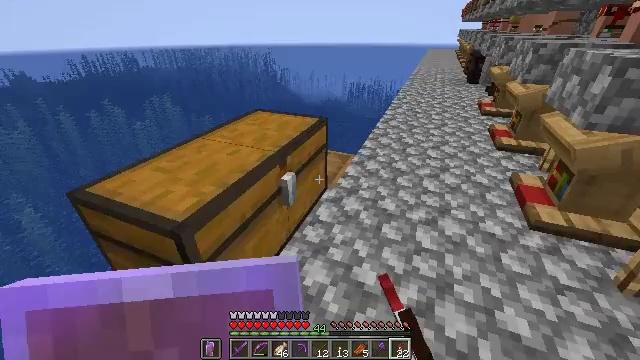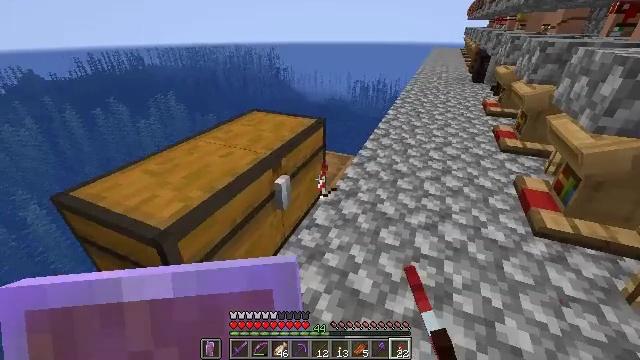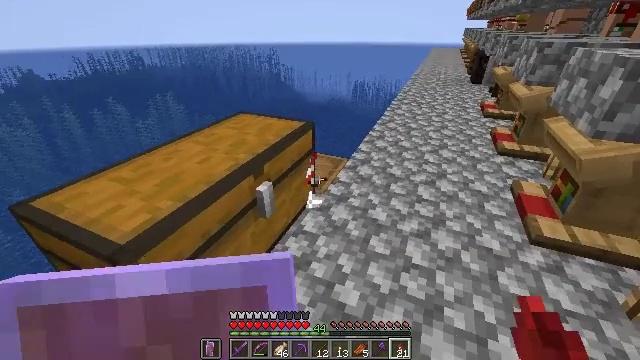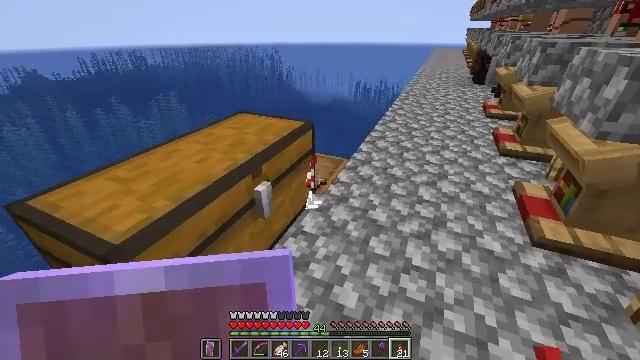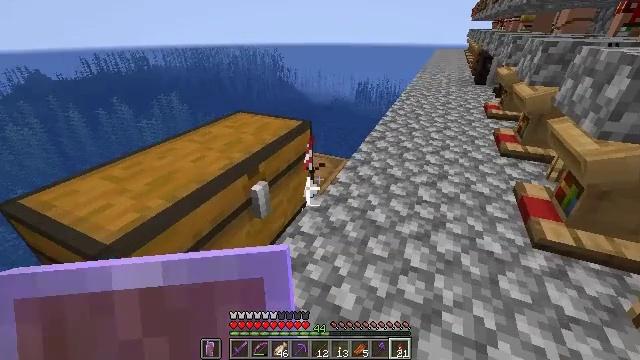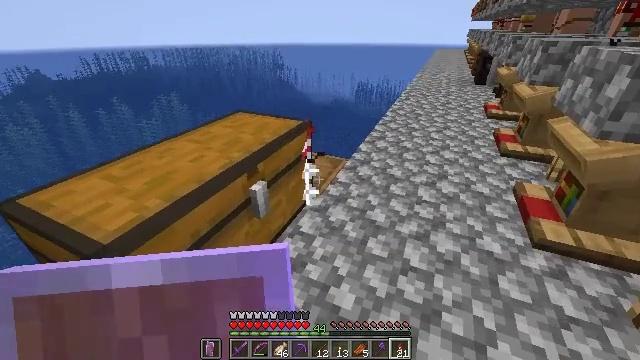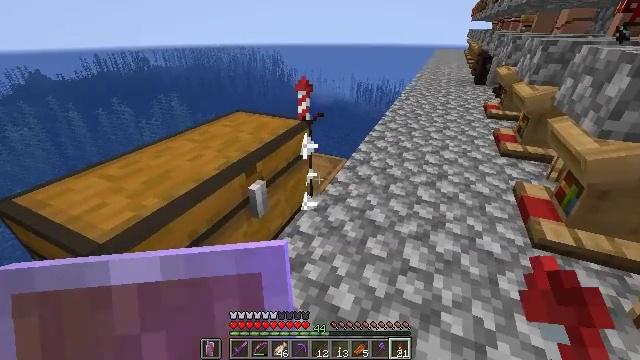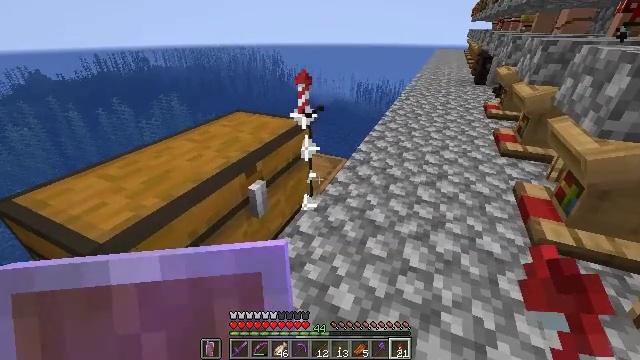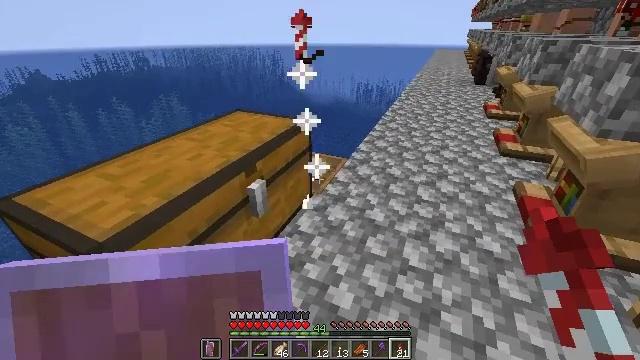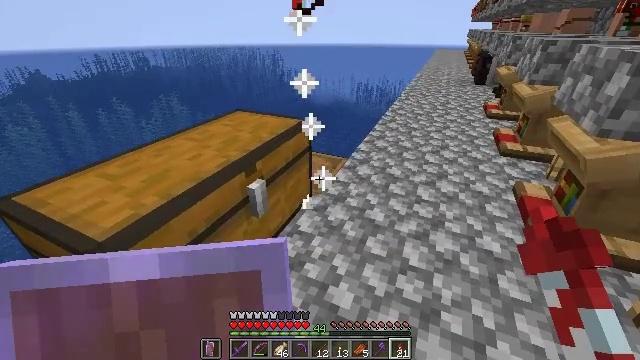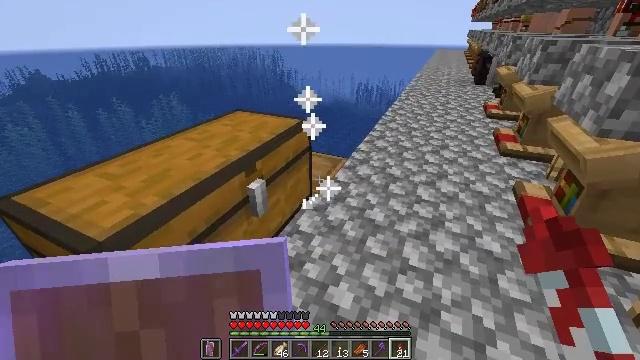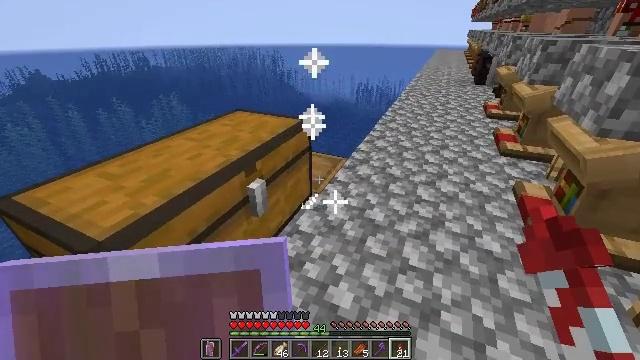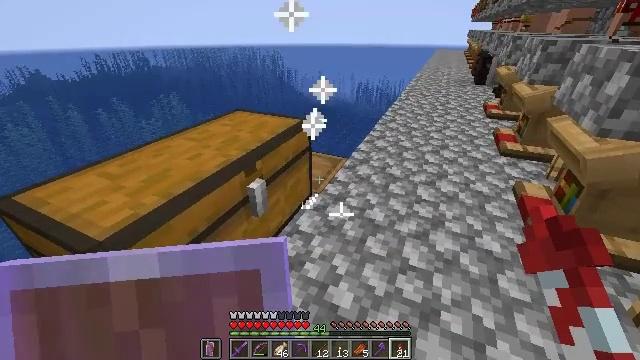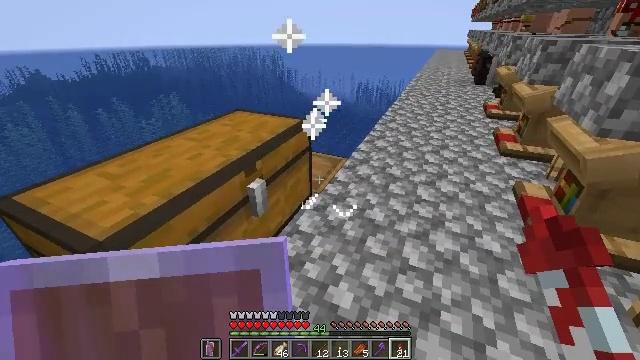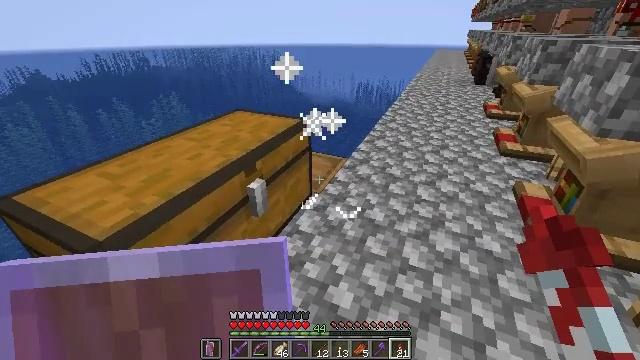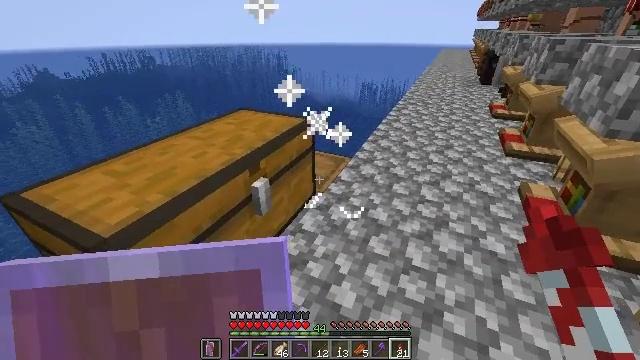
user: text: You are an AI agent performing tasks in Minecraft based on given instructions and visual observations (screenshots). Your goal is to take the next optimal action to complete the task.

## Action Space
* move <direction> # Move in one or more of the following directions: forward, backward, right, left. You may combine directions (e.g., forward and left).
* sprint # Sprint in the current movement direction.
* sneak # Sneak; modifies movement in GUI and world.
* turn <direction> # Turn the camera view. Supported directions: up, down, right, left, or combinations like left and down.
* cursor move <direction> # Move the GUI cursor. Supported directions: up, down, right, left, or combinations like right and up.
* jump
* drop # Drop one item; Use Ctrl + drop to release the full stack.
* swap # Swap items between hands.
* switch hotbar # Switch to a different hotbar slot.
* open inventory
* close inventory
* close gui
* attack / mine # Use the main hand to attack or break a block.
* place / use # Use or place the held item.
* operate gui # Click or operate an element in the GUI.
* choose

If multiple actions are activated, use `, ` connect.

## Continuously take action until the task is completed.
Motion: motion action
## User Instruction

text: Make white wool from string in the crafting grid.
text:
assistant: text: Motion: no_op
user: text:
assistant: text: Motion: no_op
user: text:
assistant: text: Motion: no_op
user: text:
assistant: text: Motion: no_op
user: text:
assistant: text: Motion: no_op
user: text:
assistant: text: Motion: no_op
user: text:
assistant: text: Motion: no_op
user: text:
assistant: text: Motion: no_op
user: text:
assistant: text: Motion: no_op
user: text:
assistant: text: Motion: no_op
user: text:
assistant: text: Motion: no_op
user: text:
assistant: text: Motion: no_op
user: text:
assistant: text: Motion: no_op
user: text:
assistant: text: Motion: no_op
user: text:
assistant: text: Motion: no_op
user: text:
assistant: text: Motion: turn left and down
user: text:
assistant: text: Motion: turn left
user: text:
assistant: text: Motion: use / place
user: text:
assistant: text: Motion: use / place
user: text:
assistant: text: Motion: use / place
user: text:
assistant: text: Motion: no_op
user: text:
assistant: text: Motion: no_op
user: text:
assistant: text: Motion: no_op
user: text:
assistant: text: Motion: no_op
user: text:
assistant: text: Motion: no_op
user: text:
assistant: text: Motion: no_op
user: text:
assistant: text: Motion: no_op
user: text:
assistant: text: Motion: no_op
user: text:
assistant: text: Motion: no_op
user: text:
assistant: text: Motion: no_op